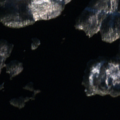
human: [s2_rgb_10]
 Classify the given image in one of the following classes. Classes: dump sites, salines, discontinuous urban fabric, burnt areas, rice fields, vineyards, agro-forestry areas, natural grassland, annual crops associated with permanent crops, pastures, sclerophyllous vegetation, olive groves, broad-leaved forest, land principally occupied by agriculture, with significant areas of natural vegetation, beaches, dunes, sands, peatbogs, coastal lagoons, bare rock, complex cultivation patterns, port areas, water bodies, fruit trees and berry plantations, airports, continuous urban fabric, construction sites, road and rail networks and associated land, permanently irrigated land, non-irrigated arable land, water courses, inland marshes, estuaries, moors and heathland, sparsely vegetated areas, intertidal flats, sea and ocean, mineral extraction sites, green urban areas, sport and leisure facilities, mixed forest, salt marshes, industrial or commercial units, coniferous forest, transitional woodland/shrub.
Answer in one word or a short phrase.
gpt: mixed forest, water bodies